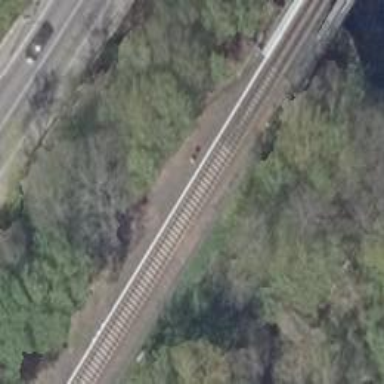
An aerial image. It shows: Truss bridge carrying electrified light rail railway.